Question: An android application have two modules and one depend on the other, and the common used jars and native libraries are defined in 'parent-project', while the 'child-project' add it as a dependency in the build.gradle:

However after I build the 'child-project' I found that the 'jars' put insiede the 'parent-project' are copied to the apk, while the native libraries are not. Only the native libraries inside the 'child-project' are packaged to the apk.
What's going on?
With Android studio 1.0.2.
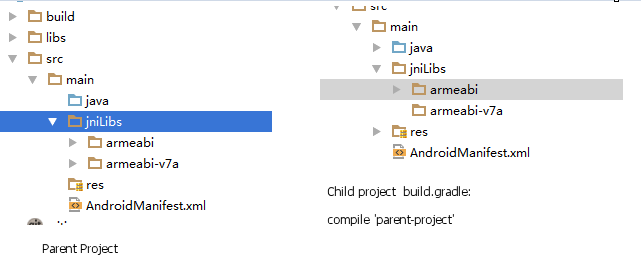
Answer: I had the same issue. The problem was, in my parent (library) project's build.config's sourceSets I've added the following:
'''
jniLibs.srcDirs = ['jniLibs']
jni.srcDirs = []
'''
This didn't work, .so files were missing from the child project's APK, so I've replaced it with:
'''
jni.srcDirs = []
jniLibs.srcDir 'src/main/jniLibs'
'''
With this method, everything is fine.